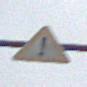
Verkehrszeichen: Gefahrenstelle
Umgebung: Outdoor, Nature
Tageszeit: Midday
Wetter: Overcast
Licht: Natural
Jahreszeit: NotSpecified
Kontrast: LowContrast